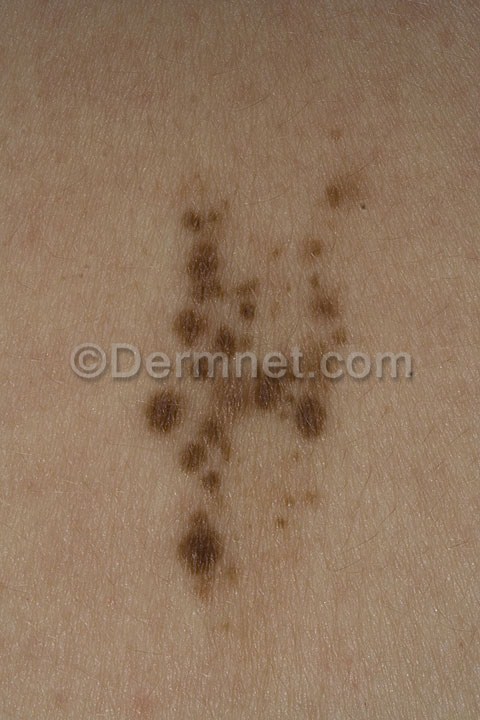
Disease: Melanoma Skin Cancer Nevi and Moles